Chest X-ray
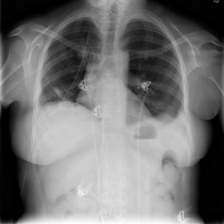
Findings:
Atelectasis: positive
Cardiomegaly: negative
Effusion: positive
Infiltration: negative
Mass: negative
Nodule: negative
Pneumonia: negative
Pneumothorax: negative
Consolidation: negative
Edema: negative
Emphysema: negative
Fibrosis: negative
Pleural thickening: negative
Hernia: negative